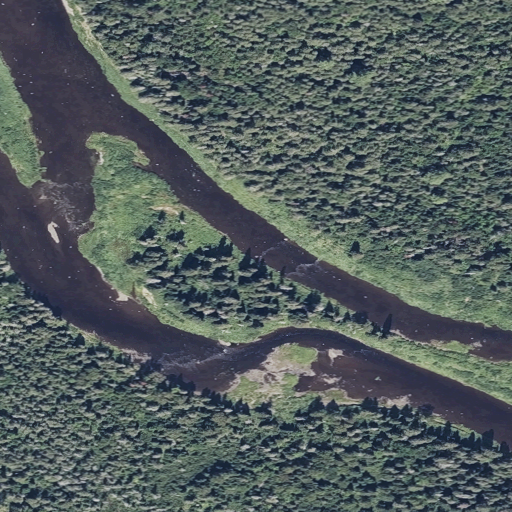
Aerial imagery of island in Maine named Seven Islands containing woody wetlands, evergreen forest, open water, herbaceous wetlands, and mixed forest